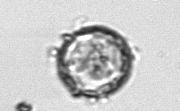
Label: Thalassiosira